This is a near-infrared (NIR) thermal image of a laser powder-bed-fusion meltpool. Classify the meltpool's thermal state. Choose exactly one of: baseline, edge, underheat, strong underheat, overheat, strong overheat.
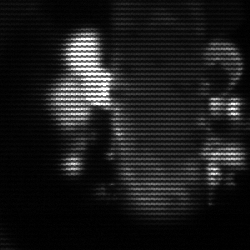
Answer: strong underheat